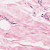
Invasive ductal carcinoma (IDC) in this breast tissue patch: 0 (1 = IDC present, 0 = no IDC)